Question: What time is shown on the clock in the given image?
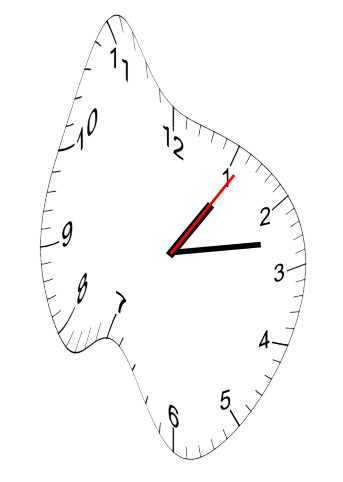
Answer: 01:13:06